Field crop: maize
Growth stage: 1
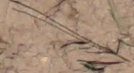
Species: lolium